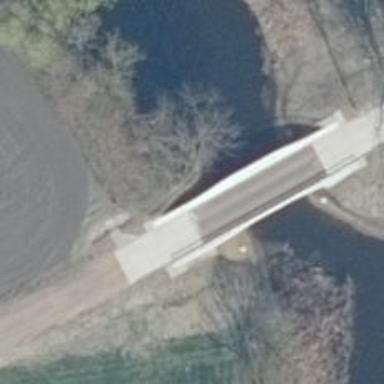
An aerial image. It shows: Paved track on bridge with grade 2 track-type.